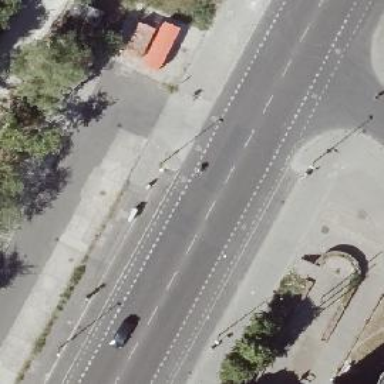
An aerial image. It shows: Tertiary road with asphalt surface. There are sidewalks on both sides and designated cycle lanes with lane markings.